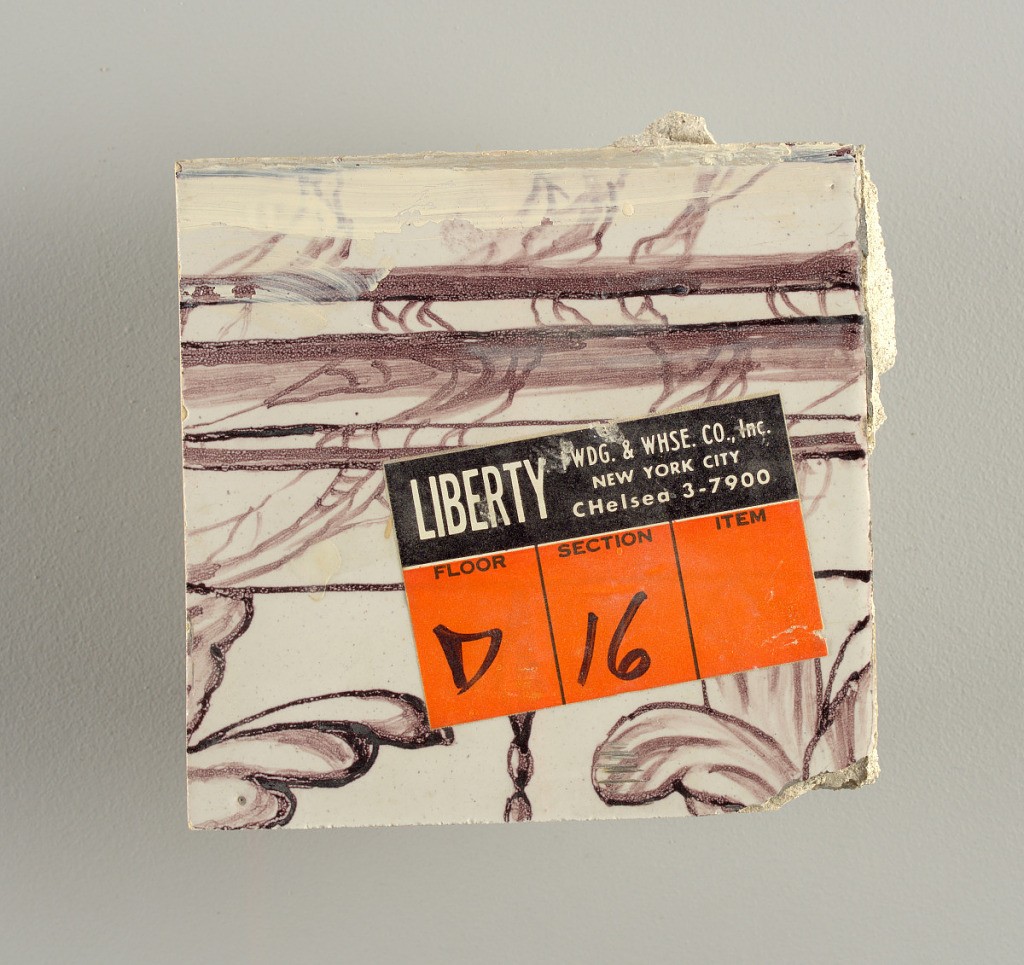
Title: Wall facing
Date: ca. 1725
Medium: tin-glazed earthenware, underglaze
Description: Running design for a frieze or a dado, composed of scrolls of foliage and strapwork, and four repeating motifs--a seated woman in a small upright oval medallion, a putto seated on a rocailled base, and strapwork in axial pattern.  The various panels, A to F, show various repeats of the same design, all being five tiles high and a varying number of tiles wide.